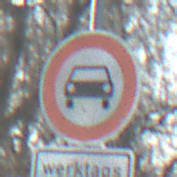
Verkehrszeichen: VerbotKraftwagen
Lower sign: ZeitangabenMitBeschraenkungAufWochentage7
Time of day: MorningAfternoon
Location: Outdoor (Suburban)
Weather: PartlyCloudy
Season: NotSpecified
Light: Natural